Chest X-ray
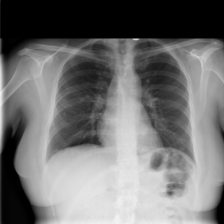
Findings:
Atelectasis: negative
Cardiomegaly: negative
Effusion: negative
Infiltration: negative
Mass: negative
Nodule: positive
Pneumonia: negative
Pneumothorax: negative
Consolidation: negative
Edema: negative
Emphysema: negative
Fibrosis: negative
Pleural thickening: negative
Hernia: negative